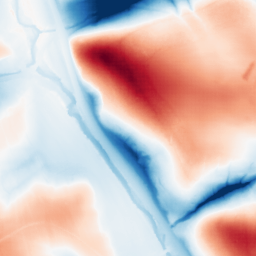
Category: classical
Decomposition family: gaussian_anisotropic
Decomposition parameters: sigma_x: 10
sigma_y: 50
Upsampling method: sinc_hamming
Upsampling parameters: scale: 4
kernel_size: 8
Upsampling scale: 4